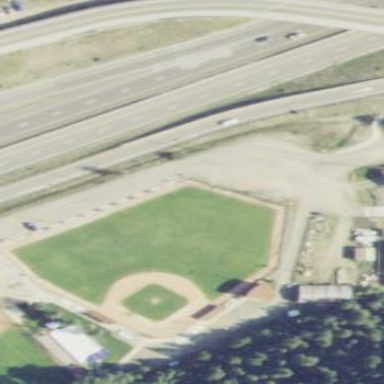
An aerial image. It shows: Baseball pitch for leisure land.